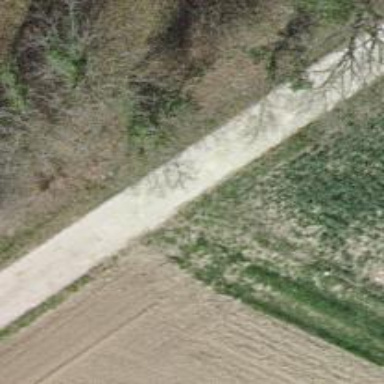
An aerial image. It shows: Concrete track with grade 1 tracktype.